Question: In my 'magento details' page there is a 'tabcontent'

When i clicking the 'review' i want to show my reviews on the tab under of the particular product
Please help me to get a solution
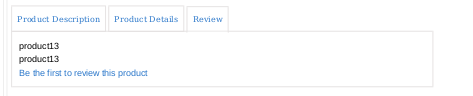
Answer: Add
'''
<reference name="content">
<block type="review/product_view_list" name="product.info.product_additional_data" as="product_review" template="review/product/view/list.phtml">
<block type="review/form" name="product.review.form" as="review_form"/>
</block>
</reference>
'''
under catalog.xml file
Use '<?php echo $this->getChildHtml('product_review') ?>' to print your reviews in tabcontent